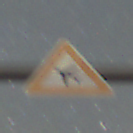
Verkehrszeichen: FlugbetriebRechts
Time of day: Night
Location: Outdoor (Nature)
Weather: Clear
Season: NotSpecified
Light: Natural